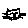
Label: cat